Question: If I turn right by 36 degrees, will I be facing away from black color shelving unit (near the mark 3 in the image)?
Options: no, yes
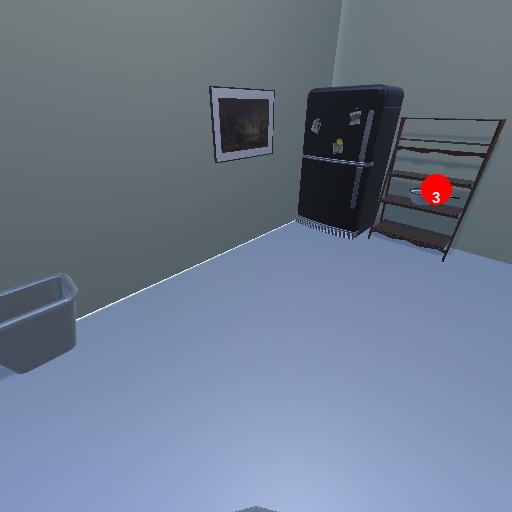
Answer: no